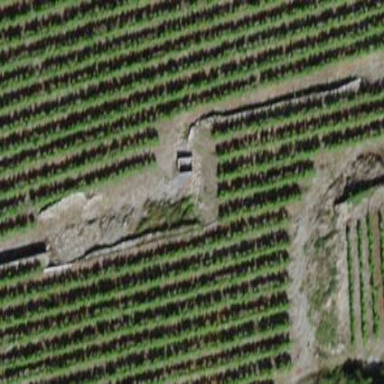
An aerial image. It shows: Vineyard where grapes are grown.